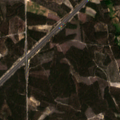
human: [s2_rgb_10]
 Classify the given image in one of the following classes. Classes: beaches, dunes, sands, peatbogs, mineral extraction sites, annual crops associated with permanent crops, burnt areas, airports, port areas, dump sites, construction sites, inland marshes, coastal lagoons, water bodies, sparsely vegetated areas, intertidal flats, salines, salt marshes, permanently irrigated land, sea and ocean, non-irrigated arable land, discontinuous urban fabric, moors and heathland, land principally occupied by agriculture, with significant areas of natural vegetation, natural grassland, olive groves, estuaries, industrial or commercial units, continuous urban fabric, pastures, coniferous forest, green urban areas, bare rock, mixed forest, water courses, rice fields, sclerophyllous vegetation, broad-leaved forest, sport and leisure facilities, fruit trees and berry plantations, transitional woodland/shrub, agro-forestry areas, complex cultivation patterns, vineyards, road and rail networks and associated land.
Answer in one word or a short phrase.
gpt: road and rail networks and associated land, coniferous forest, transitional woodland/shrub